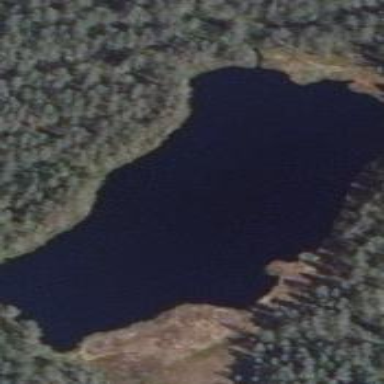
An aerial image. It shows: Serene lake.